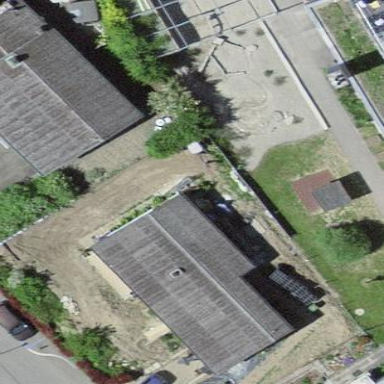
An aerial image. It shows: Residential building.